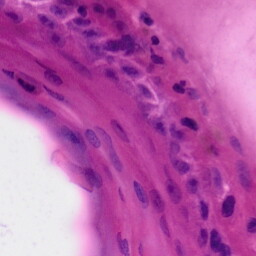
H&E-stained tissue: Skin